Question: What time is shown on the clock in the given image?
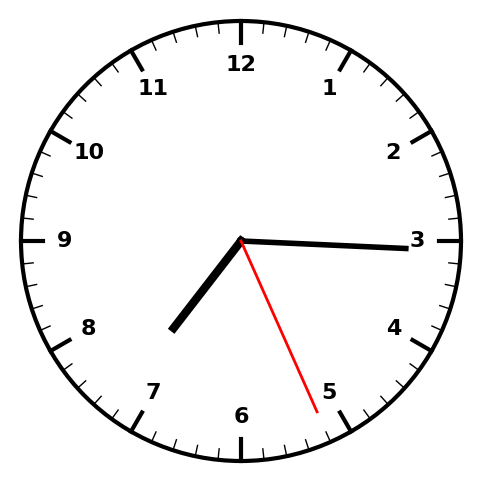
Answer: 07:15:26